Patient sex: M
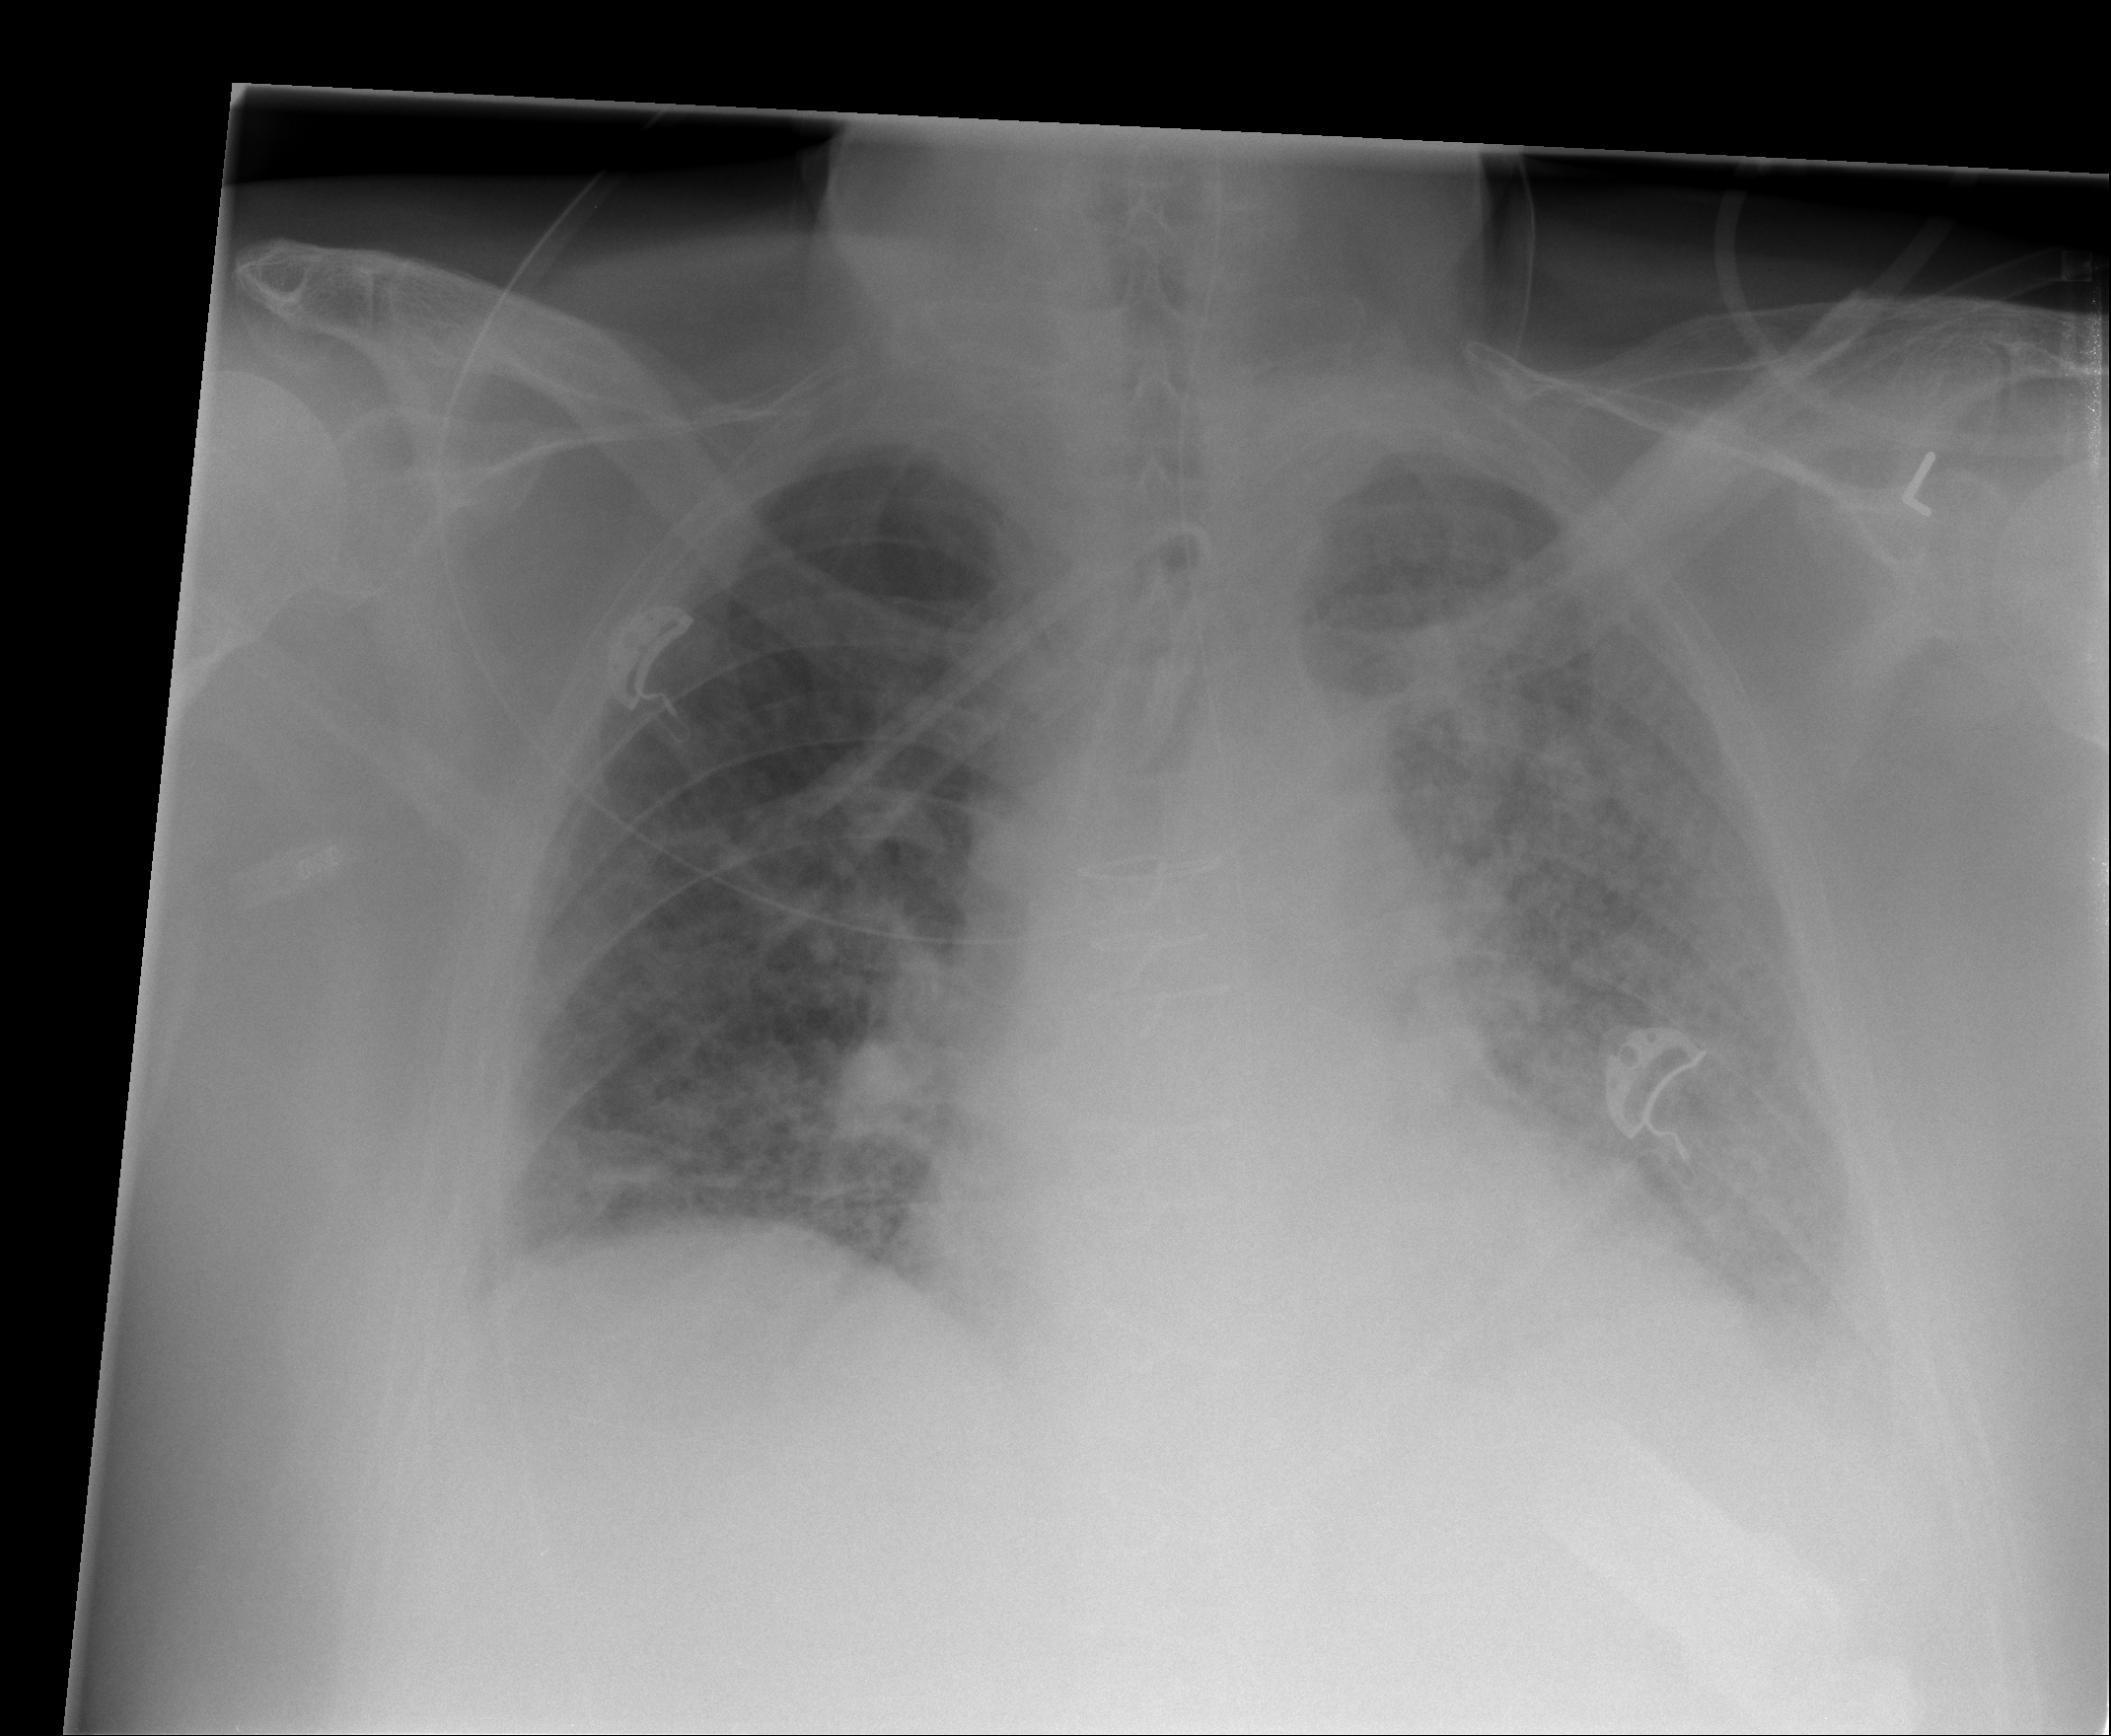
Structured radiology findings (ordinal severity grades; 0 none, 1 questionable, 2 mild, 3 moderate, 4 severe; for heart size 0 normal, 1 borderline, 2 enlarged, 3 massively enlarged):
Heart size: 1
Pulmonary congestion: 3
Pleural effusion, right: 1
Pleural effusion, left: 2
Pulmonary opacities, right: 3
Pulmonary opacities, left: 4
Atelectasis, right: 2
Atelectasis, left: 3